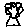
Label: tree